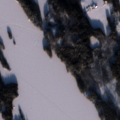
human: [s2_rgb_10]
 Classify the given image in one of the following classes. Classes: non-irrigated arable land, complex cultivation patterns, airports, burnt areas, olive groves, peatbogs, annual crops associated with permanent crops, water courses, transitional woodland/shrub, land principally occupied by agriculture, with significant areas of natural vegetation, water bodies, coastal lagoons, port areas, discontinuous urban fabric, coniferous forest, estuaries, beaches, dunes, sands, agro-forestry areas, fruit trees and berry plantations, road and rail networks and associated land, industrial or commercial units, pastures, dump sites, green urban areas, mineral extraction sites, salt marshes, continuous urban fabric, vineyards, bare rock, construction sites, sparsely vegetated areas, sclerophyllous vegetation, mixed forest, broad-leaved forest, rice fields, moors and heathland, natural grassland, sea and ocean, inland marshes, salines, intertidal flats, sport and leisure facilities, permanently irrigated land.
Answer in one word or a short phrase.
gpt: non-irrigated arable land, coniferous forest, mixed forest, water bodies